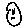
Label: smiley face